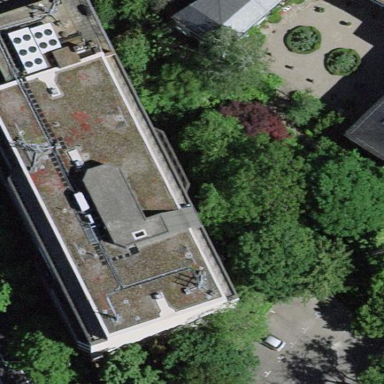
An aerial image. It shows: Office building.